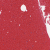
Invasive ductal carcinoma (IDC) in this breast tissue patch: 0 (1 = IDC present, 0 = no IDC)